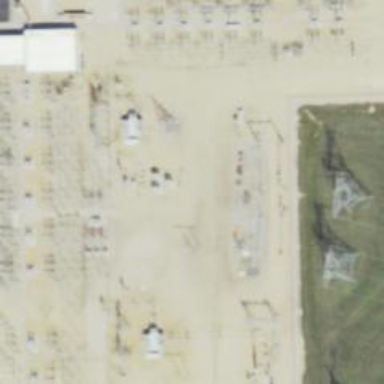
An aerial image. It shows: H-frame power tower with distinctive design.